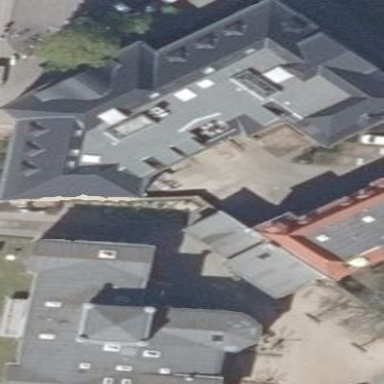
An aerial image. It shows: Apartment building that also houses healthcare center.